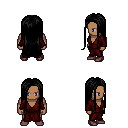
a pixel art fantasy rpg character, male body template, human, dark skin, red robe, gold greaves, black extra-long hairstyle, maroon shoes, four views (front, back, left, right), 2x2 character sprite sheet, small pixel art, hard edges, no anti-aliasing